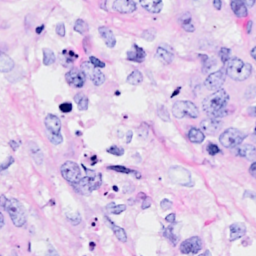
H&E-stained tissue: Breast